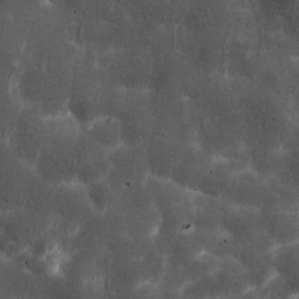
Label: non_frost